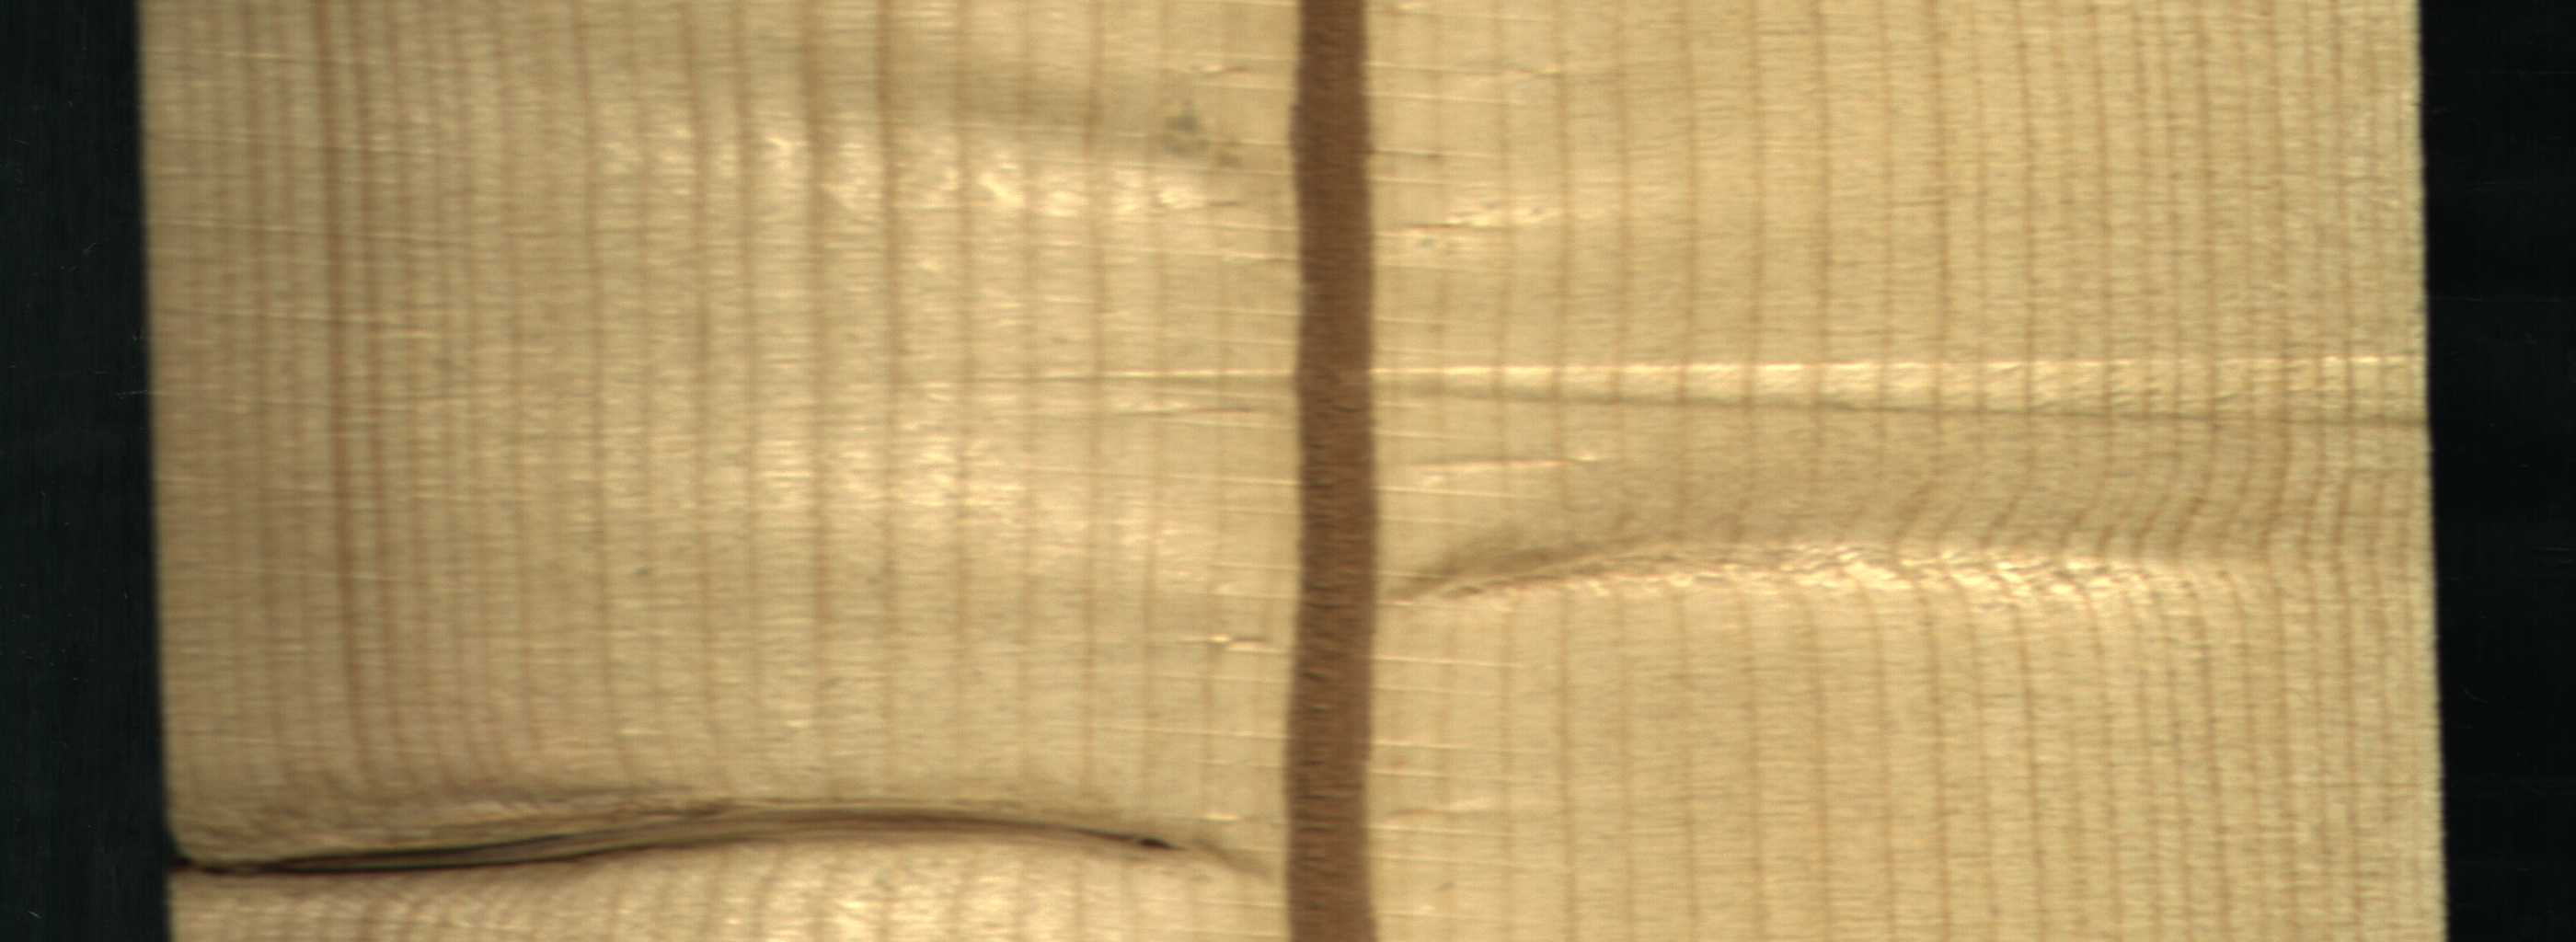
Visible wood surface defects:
Marrow
Dead_Knot